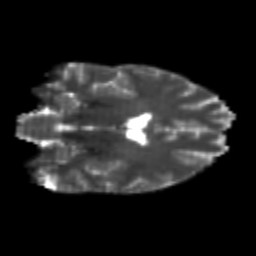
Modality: T2w
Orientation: coronal
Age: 22
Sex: female
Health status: healthy
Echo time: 0.074 s